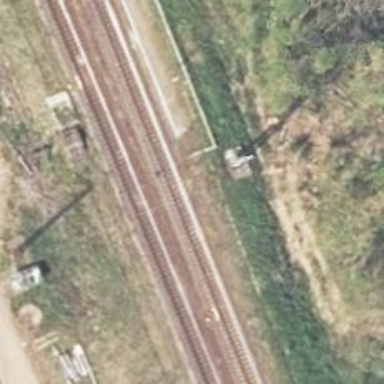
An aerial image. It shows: Close-up of railway platform edge.